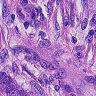
Metastatic tissue present: yes